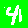
Digit: 4